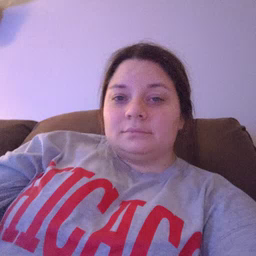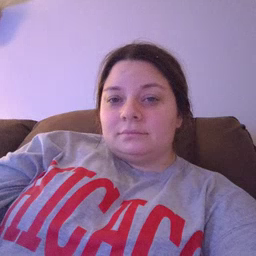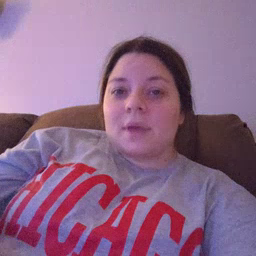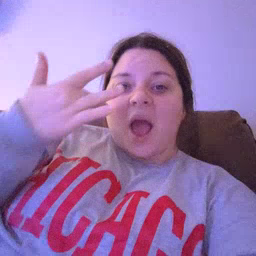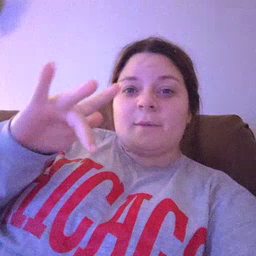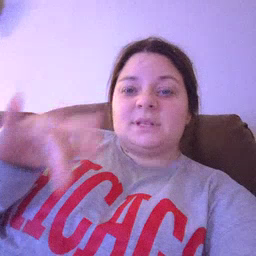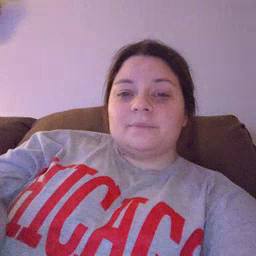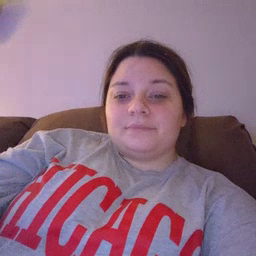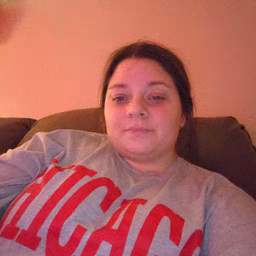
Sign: empty